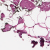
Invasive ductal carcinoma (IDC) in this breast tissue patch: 0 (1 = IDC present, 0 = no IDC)